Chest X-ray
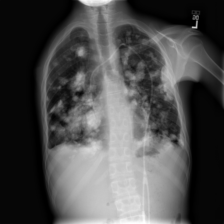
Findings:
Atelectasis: negative
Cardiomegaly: negative
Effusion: positive
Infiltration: negative
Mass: positive
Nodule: negative
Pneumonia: negative
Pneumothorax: negative
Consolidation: negative
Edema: negative
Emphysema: negative
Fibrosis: negative
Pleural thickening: negative
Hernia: negative